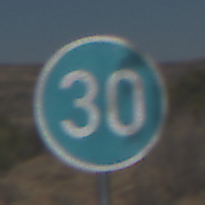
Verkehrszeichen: VorgeschriebeneMindestgeschwindigkeit
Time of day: Midday
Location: Outdoor (Nature)
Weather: Clear
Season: NotSpecified
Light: Natural